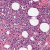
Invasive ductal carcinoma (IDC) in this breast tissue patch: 1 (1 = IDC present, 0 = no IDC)